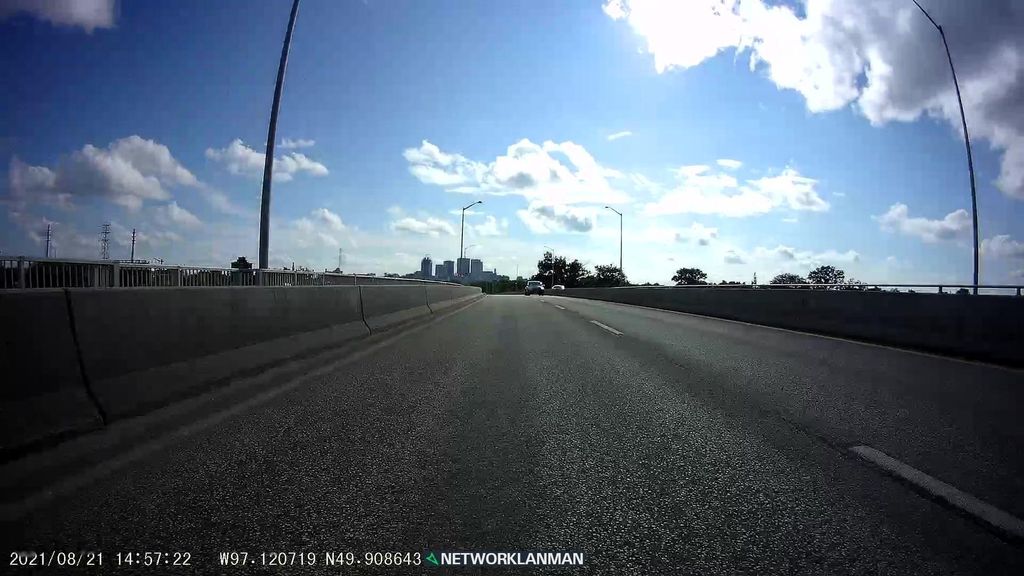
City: winnipeg